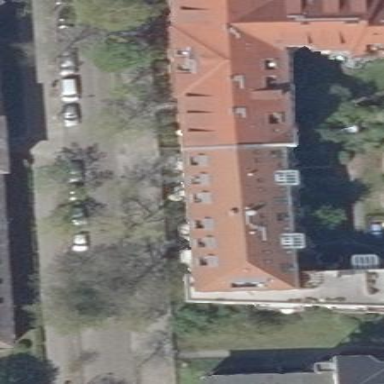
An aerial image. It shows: Hipped roof on residential building.